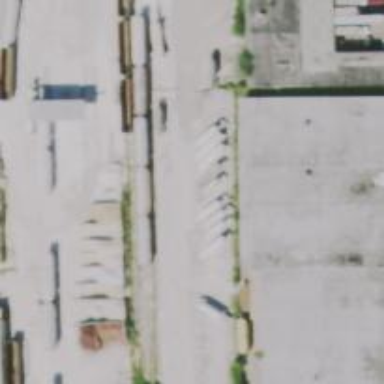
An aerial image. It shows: Transload railway.